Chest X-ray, AP view. Patient: 41 years old, sex M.
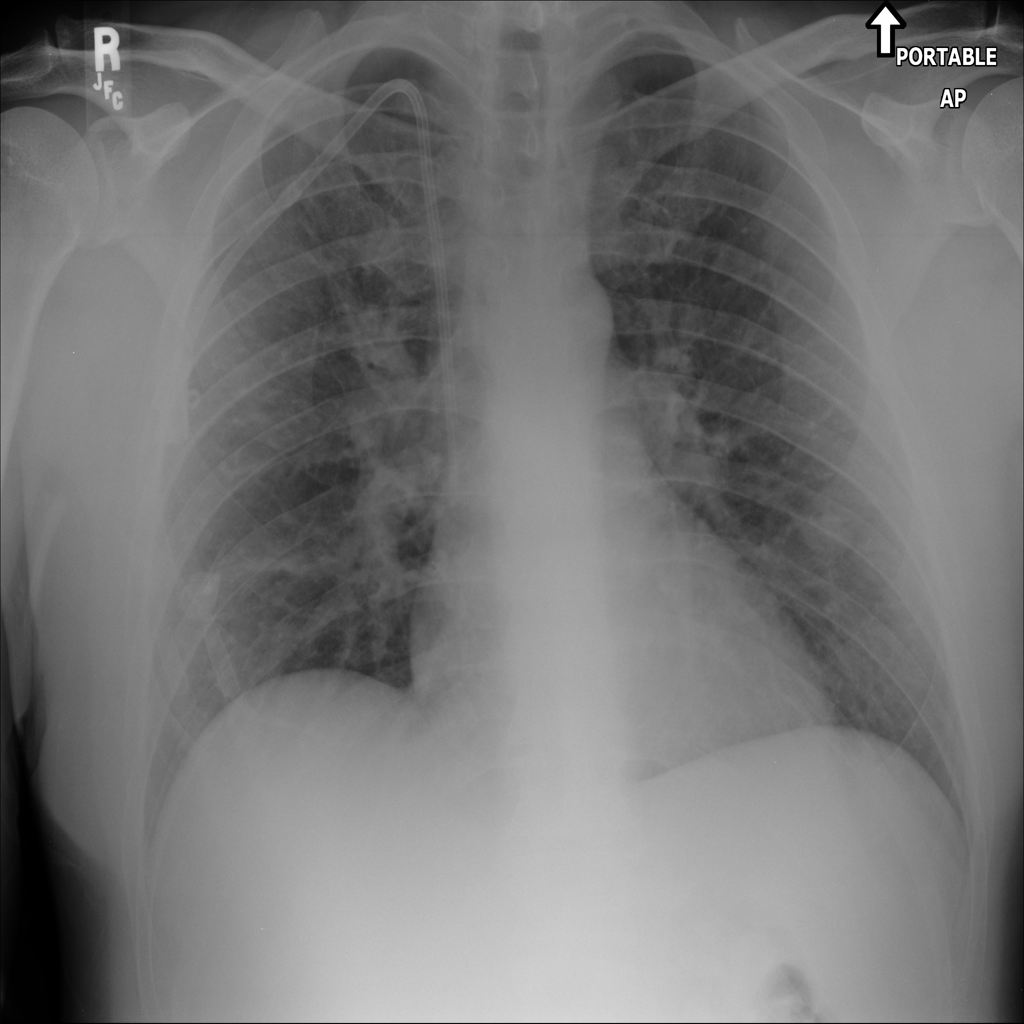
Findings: Infiltration